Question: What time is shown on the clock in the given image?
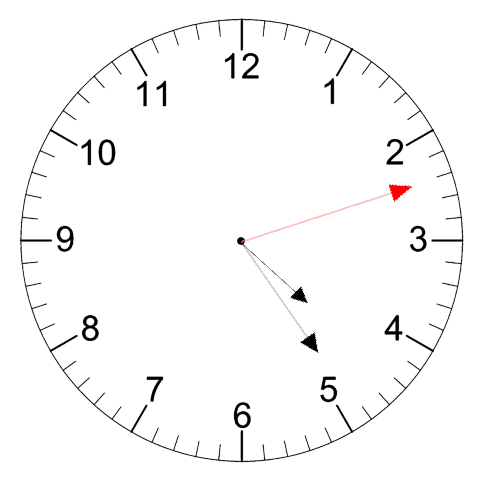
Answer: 04:24:12